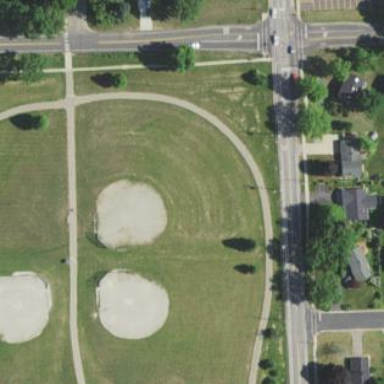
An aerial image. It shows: Baseball pitch for leisure land.